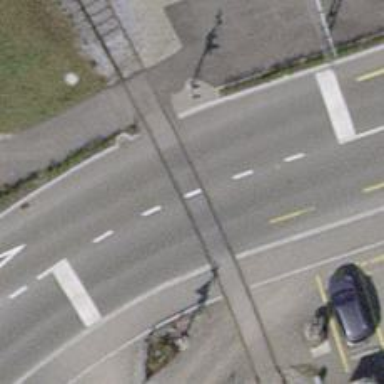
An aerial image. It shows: Level crossing with light signals and saltire markings.